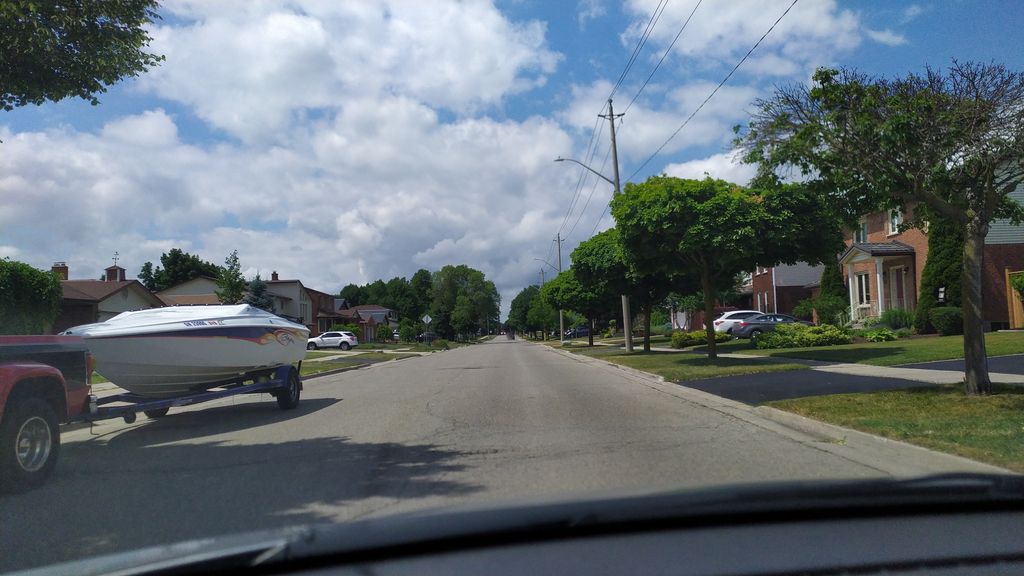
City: kitchener-waterloo